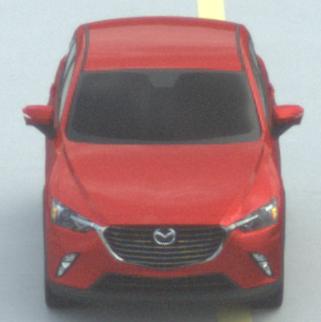
Make: Mazda
Model: CX-3 SKYACTIV-G 120
Detailed model: CX-3 (DK)
Model produced from: 2015/06
Model produced until: 2018/06
Doors: 5
Color: red
Road condition: dry road
Daytime: midday
Contrast: low contrast